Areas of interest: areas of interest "People's Paradise"
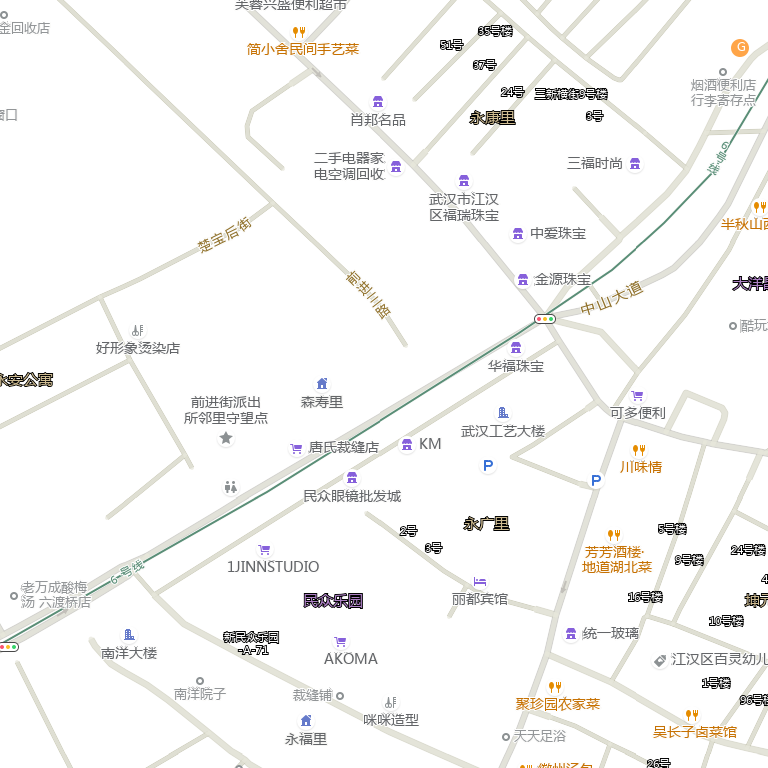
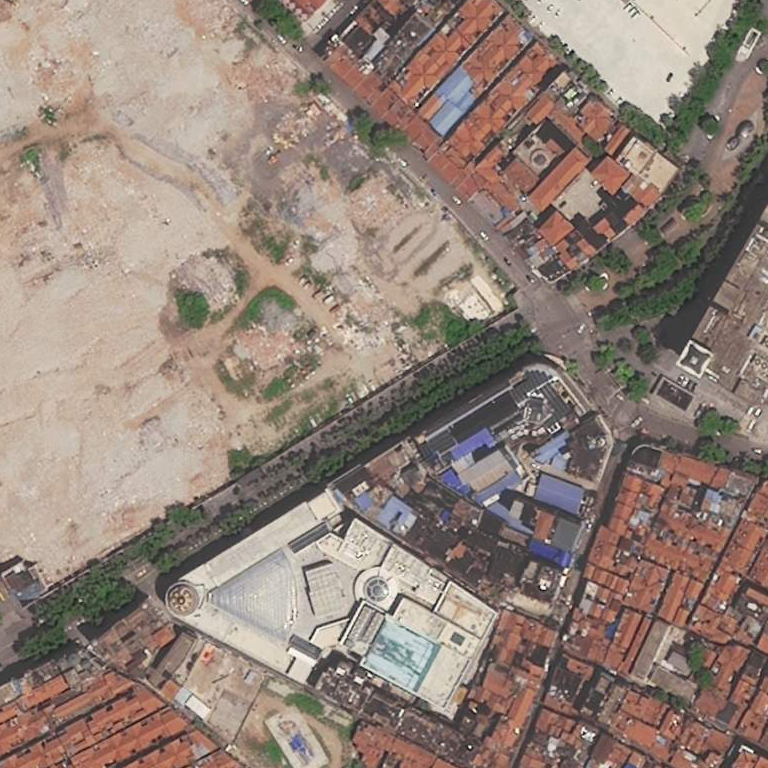